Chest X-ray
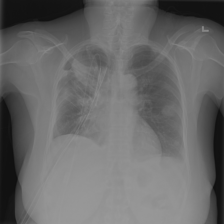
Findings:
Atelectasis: negative
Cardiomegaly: negative
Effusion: negative
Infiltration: negative
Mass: negative
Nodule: negative
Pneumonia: negative
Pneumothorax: positive
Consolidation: negative
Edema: negative
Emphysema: negative
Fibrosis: negative
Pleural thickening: negative
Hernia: negative